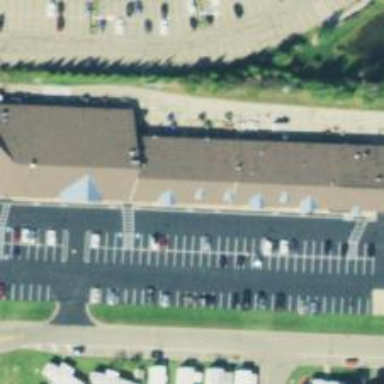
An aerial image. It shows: Veterinary facility.